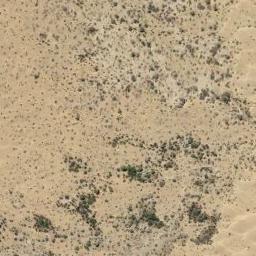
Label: chaparral